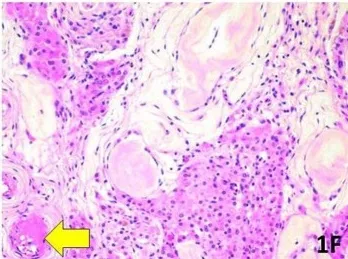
Morphologic findings in surgically removed testes. (F) Hyalinisation in an arteriole (arrow). HE, OM 200x.
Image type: pathology (h&e)